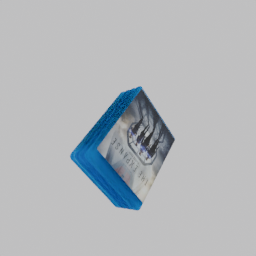
Label: decoration